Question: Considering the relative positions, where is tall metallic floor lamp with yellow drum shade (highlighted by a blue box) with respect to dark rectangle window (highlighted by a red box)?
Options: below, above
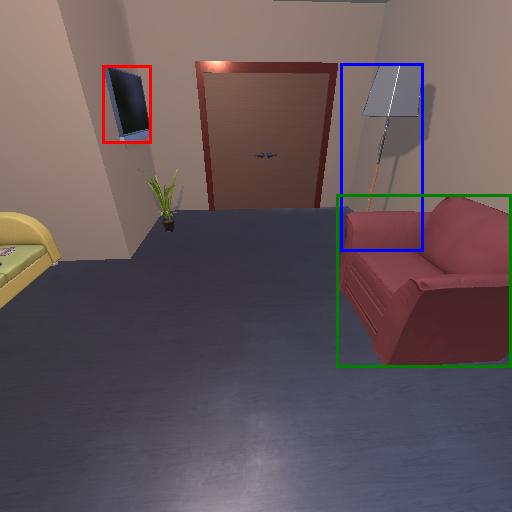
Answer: below